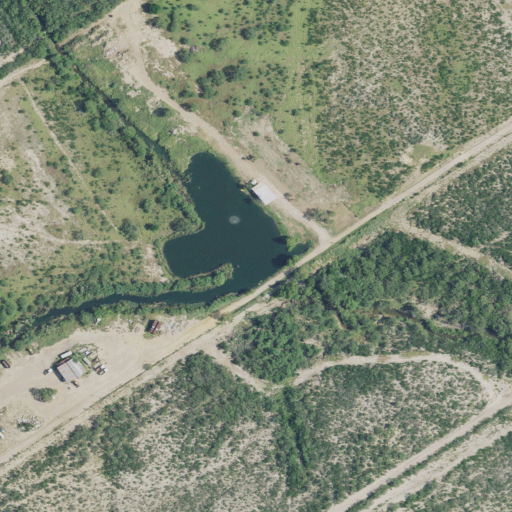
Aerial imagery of valley in Texas named Arroyo Valeriano containing shrub, grassland, open water, woody wetlands, and low intensity development